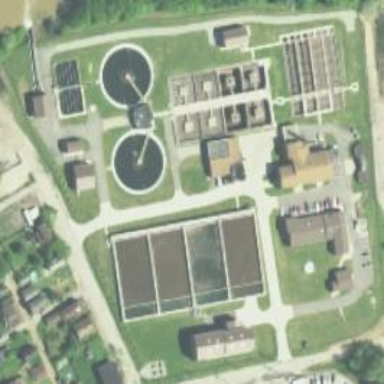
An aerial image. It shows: Wastewater plant.